Question: I'm currently trying to render a sky dome. The sphere is created using gluSphere and inside a vertex shader I extract the spherical coordinates from each vertex. I then map both sphere coordinates theta and phi to the range [0,1], just like normal texture coordinates. Currently, the fragment shader only considers phi.
As you can see, phi doesn't seem to be mapped correctly, since the gradient appears two times, implying that phi is reset after pi revolutions.
I calculate theta and phi in the VS like this:
'''
theta = acos(gl_Vertex.y/radius)/(pi);
phi = (atan(gl_Vertex.x/gl_Vertex.z)+pi)/(2*pi);
'''
The color in the FS is simply:
'''
gl_FragData[0].rgb = vec3(phi, phi, phi);
'''

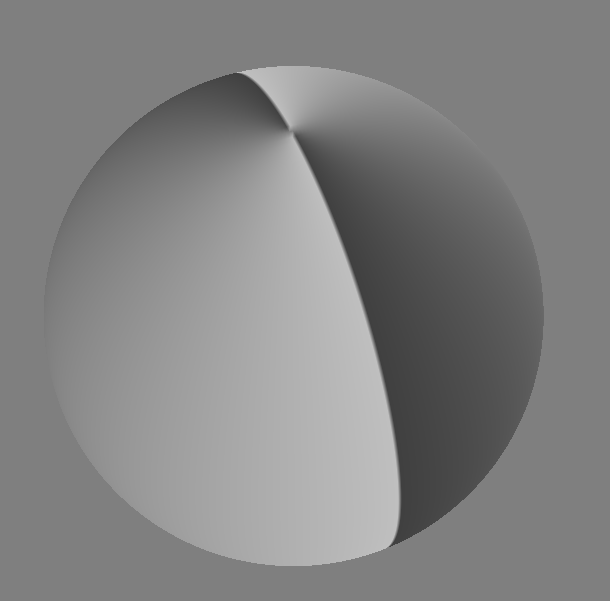
Answer: Nevermind, I was using atan(float x), instead of atan(float x, float y) which essentially is atan2.